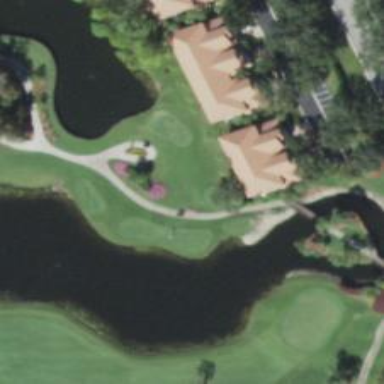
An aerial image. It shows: Path for both road and golf.